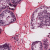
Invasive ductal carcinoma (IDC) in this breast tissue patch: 0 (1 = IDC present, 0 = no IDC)